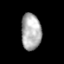
Tissue: lung
Cell type: Epithelial cells
Senescence score: 0.624
Nuclear area (px): 715
Mean DAPI intensity: 173.046